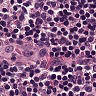
Metastatic tissue present: no